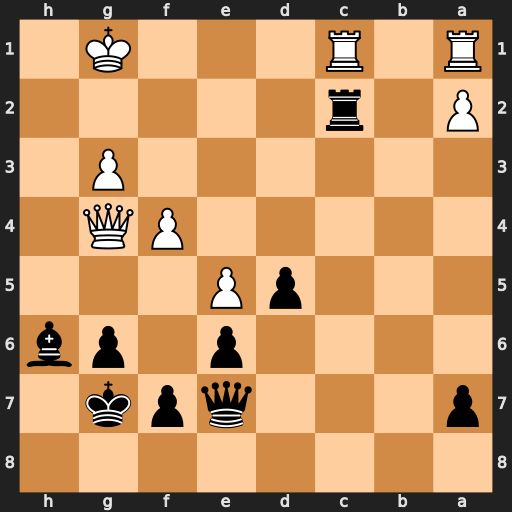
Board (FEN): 8/p3qpk1/4p1pb/3pP3/5PQ1/6P1/P1r5/R1R3K1
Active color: b
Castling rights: -
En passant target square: -
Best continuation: Qc5+ Kh1 Rxc1+ Rxc1 Qxc1+